Field crop: maize
Growth stage: 2
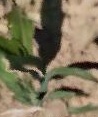
Species: maize